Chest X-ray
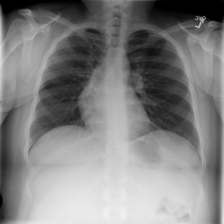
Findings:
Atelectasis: negative
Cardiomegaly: negative
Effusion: negative
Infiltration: negative
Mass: negative
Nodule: negative
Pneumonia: negative
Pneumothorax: negative
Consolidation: negative
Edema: negative
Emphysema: negative
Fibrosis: negative
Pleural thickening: negative
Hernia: negative